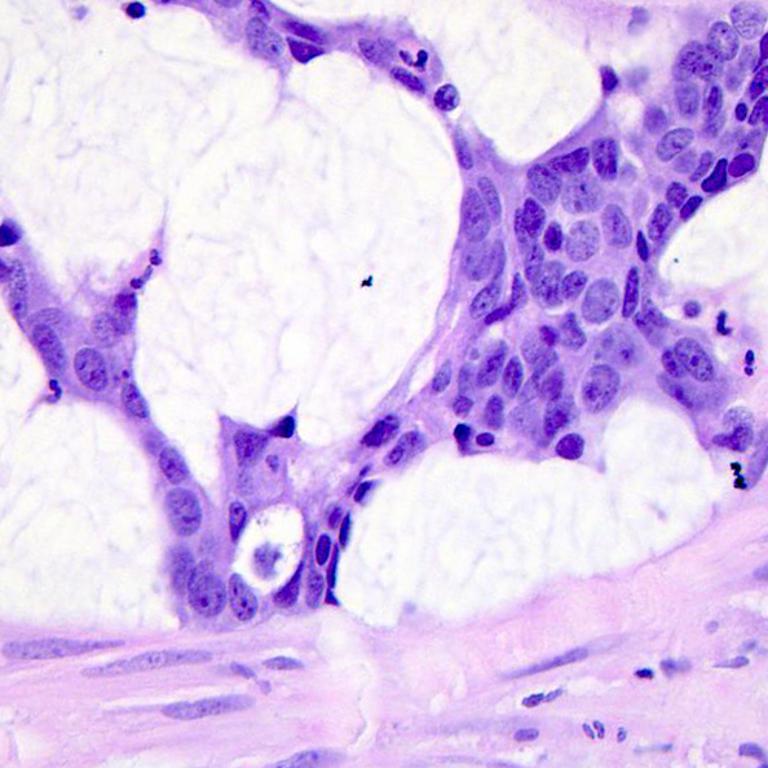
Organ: colon
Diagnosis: adenocarcinomas